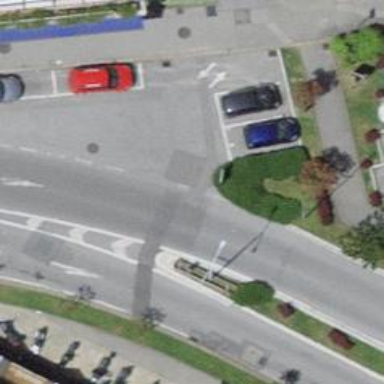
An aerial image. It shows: Roundabout on residential road.